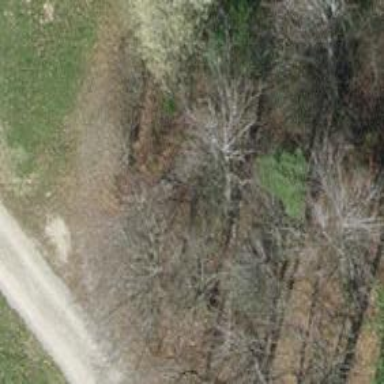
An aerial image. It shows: Brown bench.